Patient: sex F, age 35
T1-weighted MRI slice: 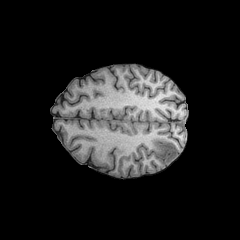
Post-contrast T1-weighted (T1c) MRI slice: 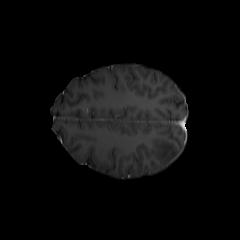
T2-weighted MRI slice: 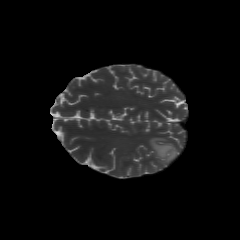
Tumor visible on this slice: yes
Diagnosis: Astrocytoma, IDH-mutant
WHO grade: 2